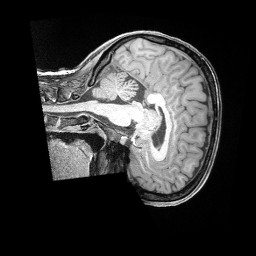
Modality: T1w
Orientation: sagittal
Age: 35
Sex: female
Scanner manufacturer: siemens
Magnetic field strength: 3 T
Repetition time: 2 s
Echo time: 0.00211 s